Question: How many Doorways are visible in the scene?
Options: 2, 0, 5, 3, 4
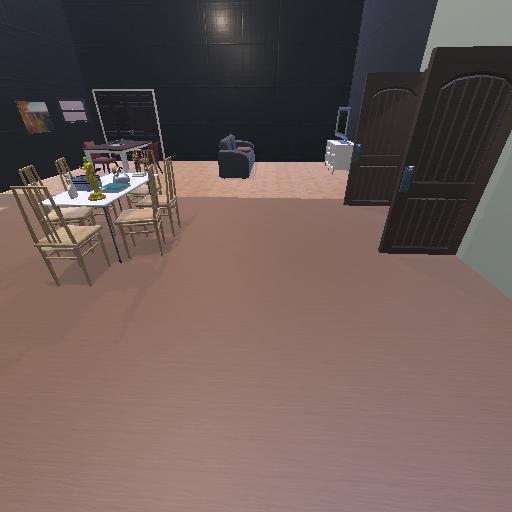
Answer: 2